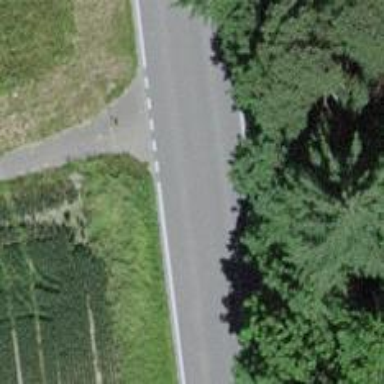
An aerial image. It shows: Asphalt road classified as tertiary.